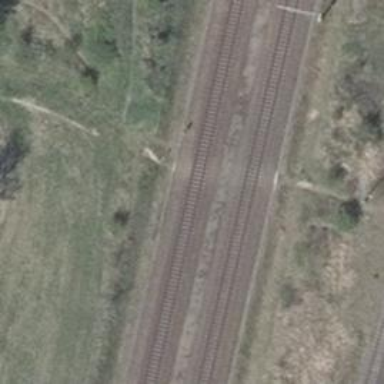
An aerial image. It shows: Milestone along the railway with catenary mast.